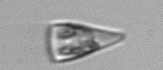
Label: Licmophora